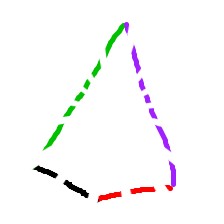
Shape: kite